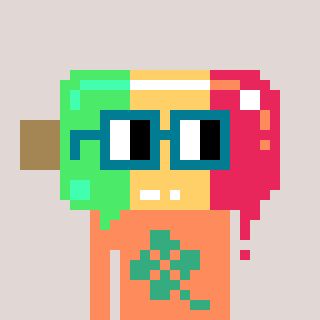
a pixel art character with square dark green glasses, a icepop-shaped head and a peachy-colored body on a warm background